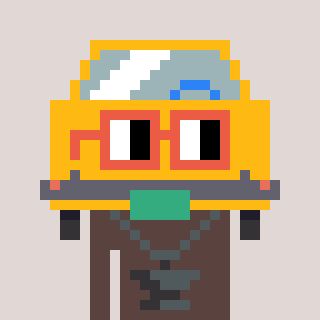
a pixel art character with square orange glasses, a taxi-shaped head and a darkbrown-colored body on a warm background